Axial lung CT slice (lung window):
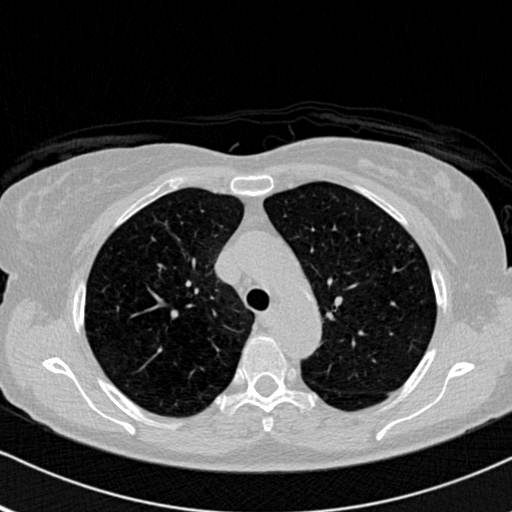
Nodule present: no